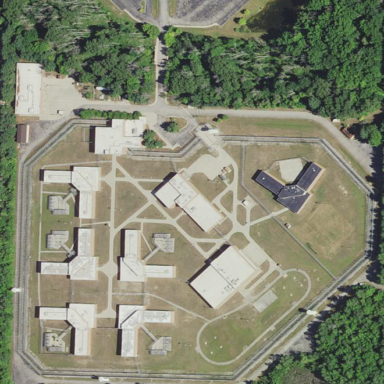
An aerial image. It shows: Prison.